Field crop: tomato
Growth stage: 2
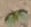
Species: solanum